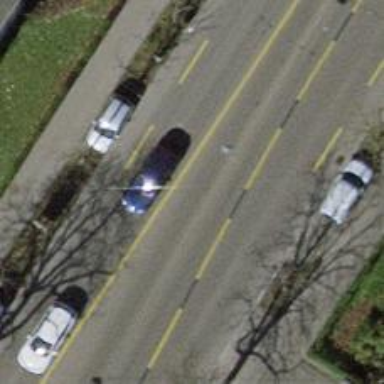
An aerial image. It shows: Secondary road with asphalt surface. There is separate sidewalk and trolley wire above. The road also has designated cycle lane.